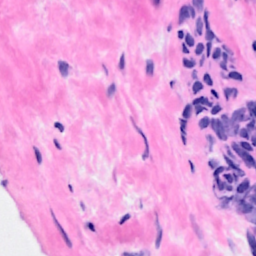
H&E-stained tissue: Breast